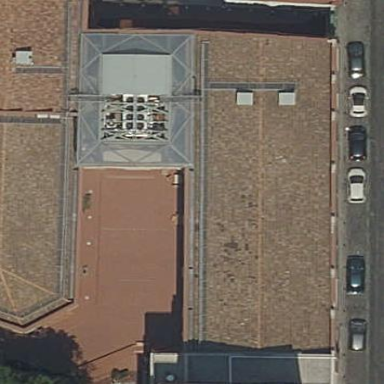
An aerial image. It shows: Public building serving as museum and arts center.